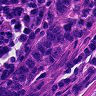
Metastatic tissue present: yes